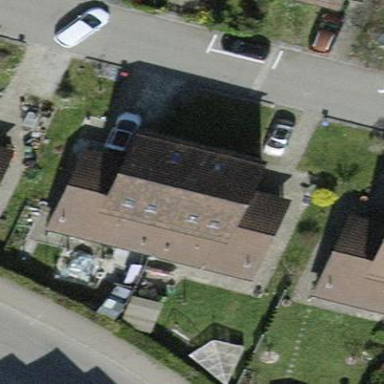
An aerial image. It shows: Semidetached house.